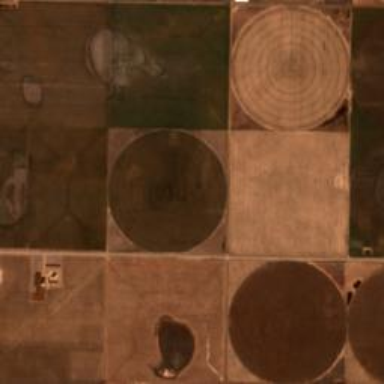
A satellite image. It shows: Farmland with pivot irrigation system.